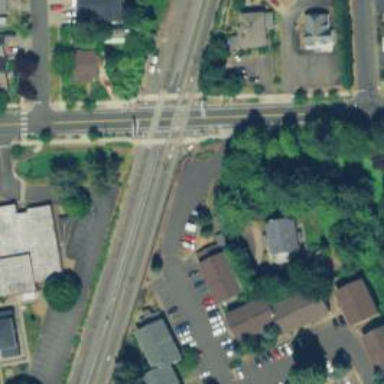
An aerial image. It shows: Railway crossing.